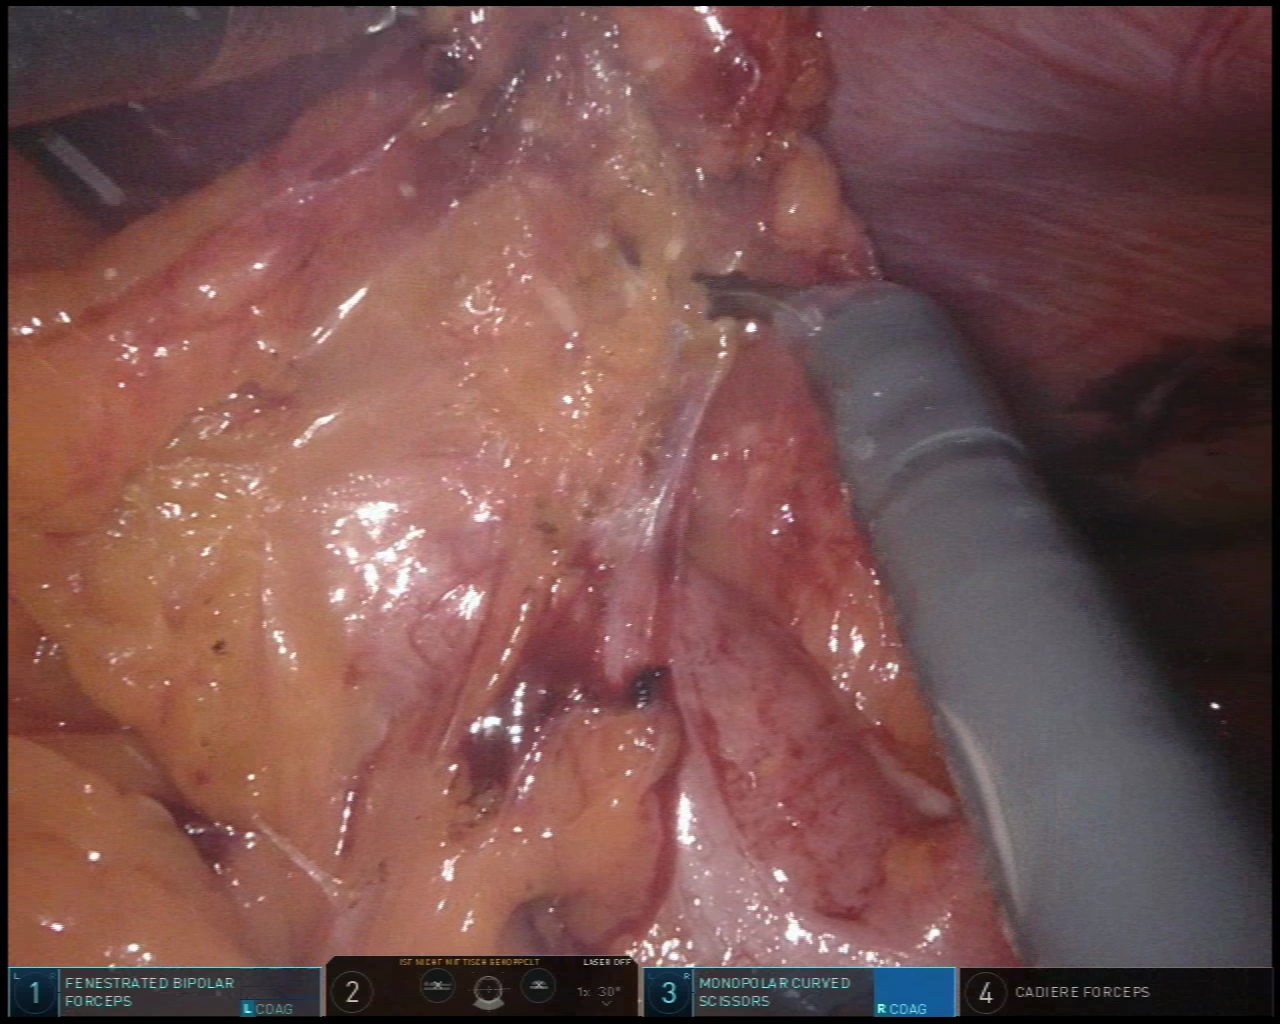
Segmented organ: colon
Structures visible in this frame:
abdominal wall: yes
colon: yes
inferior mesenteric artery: no
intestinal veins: no
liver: no
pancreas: no
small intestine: no
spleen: no
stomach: no
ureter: no
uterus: no
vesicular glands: no